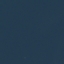
Land use / land cover: SeaLake